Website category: phone
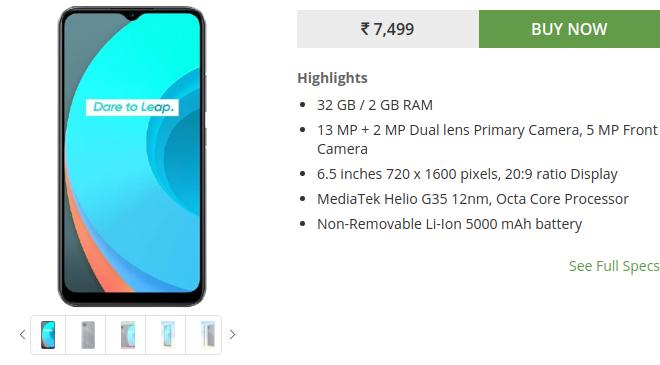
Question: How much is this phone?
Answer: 7,499

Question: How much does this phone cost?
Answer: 7,499

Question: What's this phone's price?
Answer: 7,499

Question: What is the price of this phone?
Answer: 7,499

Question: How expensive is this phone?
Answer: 7,499

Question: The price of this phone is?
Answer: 7,499

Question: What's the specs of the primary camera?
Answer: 13 MP + 2 MP Dual lens Primary Camera

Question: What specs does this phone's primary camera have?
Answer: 13 MP + 2 MP Dual lens Primary Camera

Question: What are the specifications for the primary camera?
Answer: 13 MP + 2 MP Dual lens Primary Camera

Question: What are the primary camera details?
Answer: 13 MP + 2 MP Dual lens Primary Camera

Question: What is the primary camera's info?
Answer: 13 MP + 2 MP Dual lens Primary Camera

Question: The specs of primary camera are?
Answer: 13 MP + 2 MP Dual lens Primary Camera

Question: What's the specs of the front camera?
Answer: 5 MP Front Camera

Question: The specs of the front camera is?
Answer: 5 MP Front Camera

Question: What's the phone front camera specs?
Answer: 5 MP Front Camera

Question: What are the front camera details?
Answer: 5 MP Front Camera

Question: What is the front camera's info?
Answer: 5 MP Front Camera

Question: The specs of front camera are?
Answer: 5 MP Front Camera

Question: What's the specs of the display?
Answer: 6.5 inches 720 x 1600 pixels, 20:9 ratio Display

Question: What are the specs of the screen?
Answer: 6.5 inches 720 x 1600 pixels, 20:9 ratio Display

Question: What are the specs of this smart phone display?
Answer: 6.5 inches 720 x 1600 pixels, 20:9 ratio Display

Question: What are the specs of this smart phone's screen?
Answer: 6.5 inches 720 x 1600 pixels, 20:9 ratio Display

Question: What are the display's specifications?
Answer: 6.5 inches 720 x 1600 pixels, 20:9 ratio Display

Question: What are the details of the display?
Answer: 6.5 inches 720 x 1600 pixels, 20:9 ratio Display

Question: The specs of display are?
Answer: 6.5 inches 720 x 1600 pixels, 20:9 ratio Display

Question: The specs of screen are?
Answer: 6.5 inches 720 x 1600 pixels, 20:9 ratio Display

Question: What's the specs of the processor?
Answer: MediaTek Helio G35 12nm, Octa Core Processor

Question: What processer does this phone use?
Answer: MediaTek Helio G35 12nm, Octa Core Processor

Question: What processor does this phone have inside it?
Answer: MediaTek Helio G35 12nm, Octa Core Processor

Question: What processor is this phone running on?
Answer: MediaTek Helio G35 12nm, Octa Core Processor

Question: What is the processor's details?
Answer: MediaTek Helio G35 12nm, Octa Core Processor

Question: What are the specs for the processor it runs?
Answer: MediaTek Helio G35 12nm, Octa Core Processor

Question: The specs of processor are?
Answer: MediaTek Helio G35 12nm, Octa Core Processor

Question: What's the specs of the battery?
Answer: Non-Removable Li-Ion 5000 mAh battery

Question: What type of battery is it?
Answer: Non-Removable Li-Ion 5000 mAh battery

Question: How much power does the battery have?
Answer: Non-Removable Li-Ion 5000 mAh battery

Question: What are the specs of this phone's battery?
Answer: Non-Removable Li-Ion 5000 mAh battery

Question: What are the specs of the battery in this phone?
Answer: Non-Removable Li-Ion 5000 mAh battery

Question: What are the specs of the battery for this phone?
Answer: Non-Removable Li-Ion 5000 mAh battery

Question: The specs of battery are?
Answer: Non-Removable Li-Ion 5000 mAh battery